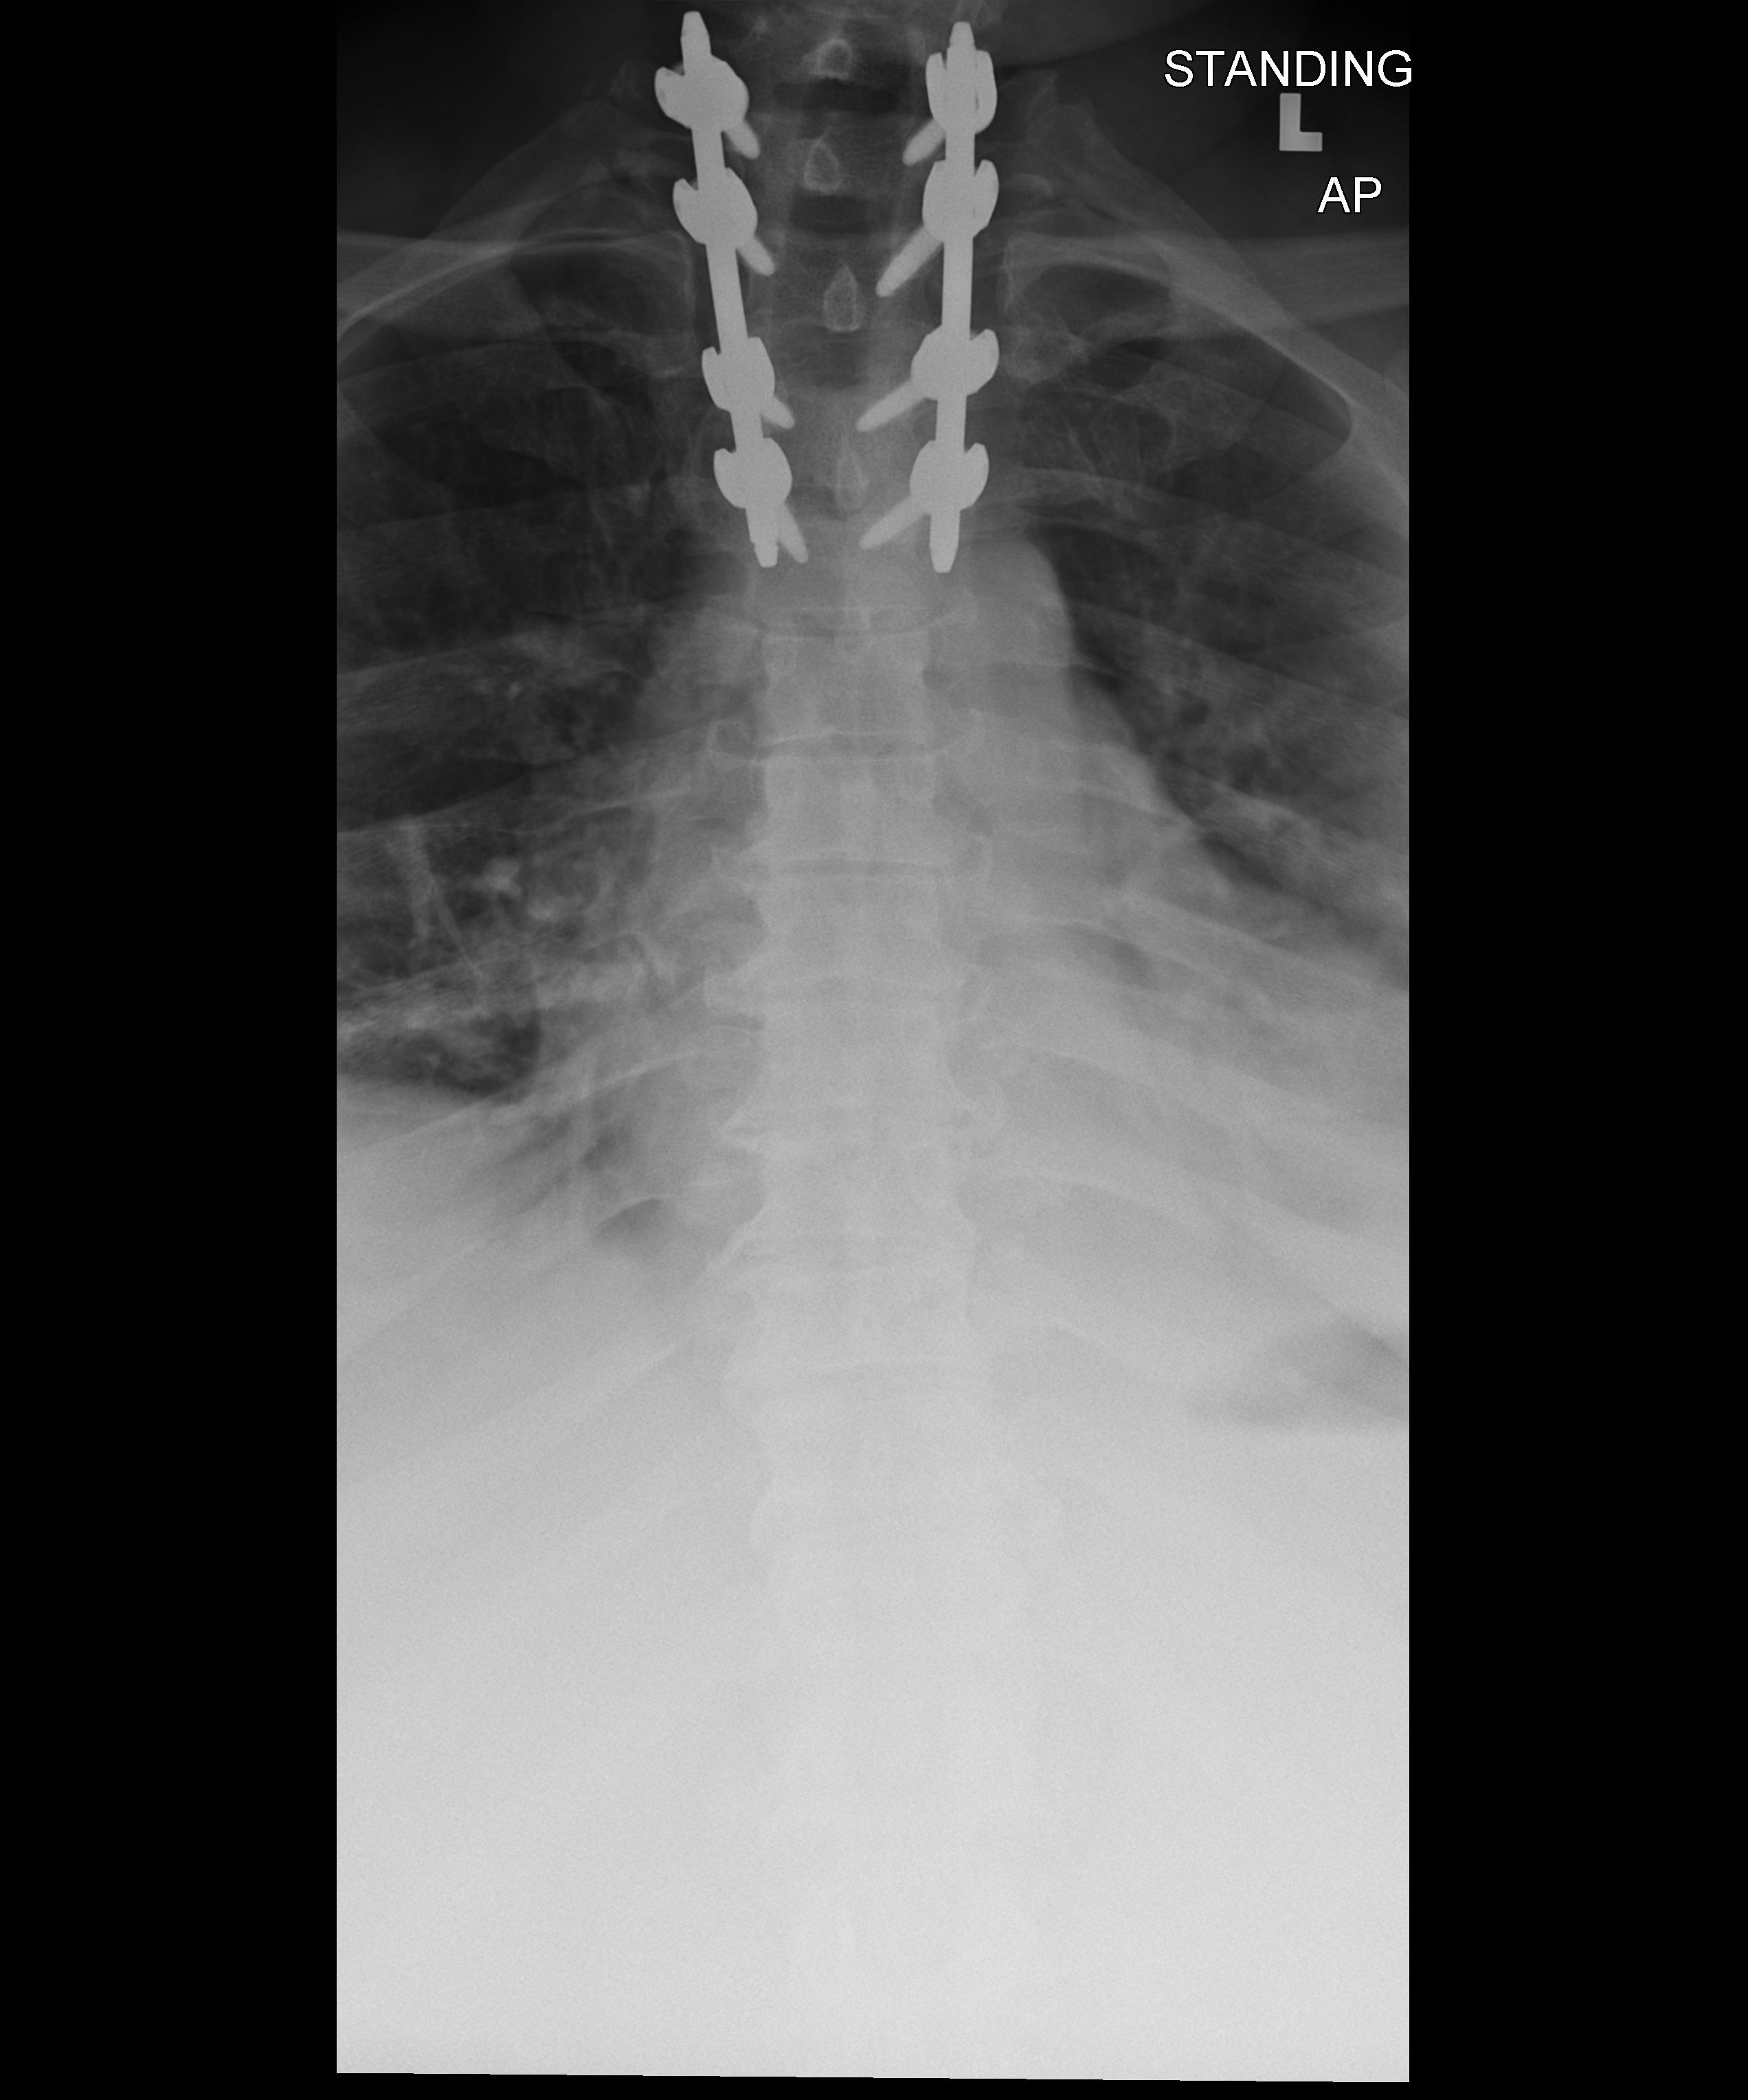
View: AP
Implant manufacturer: medtronic solera